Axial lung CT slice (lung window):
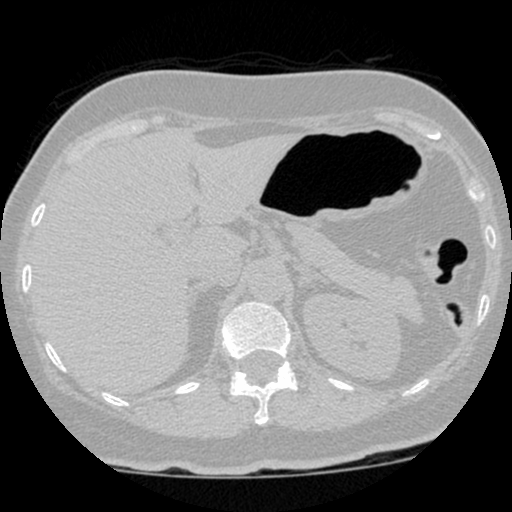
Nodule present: no